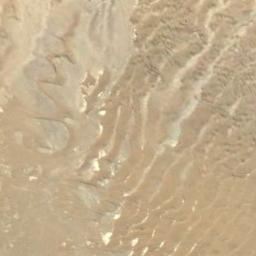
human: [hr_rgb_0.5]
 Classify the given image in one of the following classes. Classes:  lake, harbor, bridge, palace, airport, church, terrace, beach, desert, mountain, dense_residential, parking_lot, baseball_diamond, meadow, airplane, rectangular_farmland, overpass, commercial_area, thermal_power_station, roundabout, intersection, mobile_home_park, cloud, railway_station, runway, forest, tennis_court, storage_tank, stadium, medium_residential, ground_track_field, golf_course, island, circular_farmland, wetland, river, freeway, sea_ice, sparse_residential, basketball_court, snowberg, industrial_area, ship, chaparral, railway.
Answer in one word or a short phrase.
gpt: desert